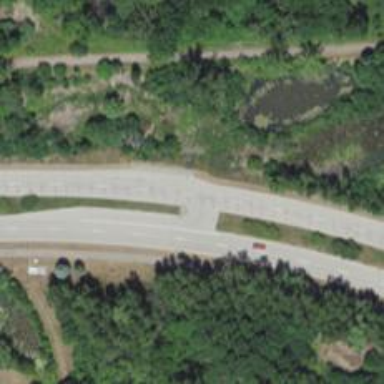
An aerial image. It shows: Secondary road.